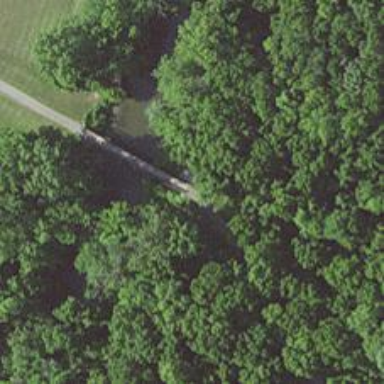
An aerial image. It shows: Footway on bridge.